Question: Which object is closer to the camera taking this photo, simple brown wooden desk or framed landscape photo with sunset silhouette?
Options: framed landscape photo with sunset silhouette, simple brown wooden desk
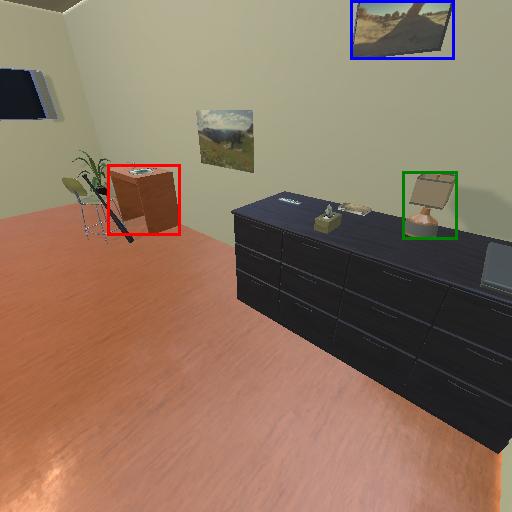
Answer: framed landscape photo with sunset silhouette